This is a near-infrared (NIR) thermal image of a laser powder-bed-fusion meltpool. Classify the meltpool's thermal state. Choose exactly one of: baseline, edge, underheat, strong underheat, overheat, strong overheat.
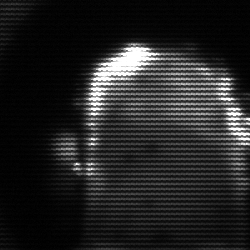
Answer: baseline